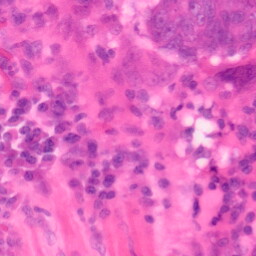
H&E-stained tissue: Colon